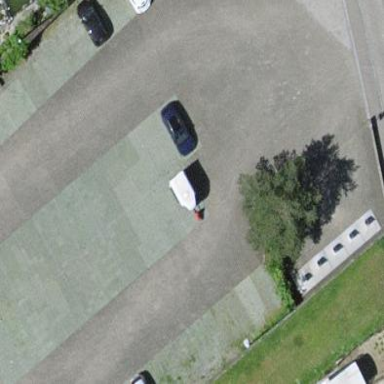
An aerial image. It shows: Parking area.